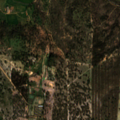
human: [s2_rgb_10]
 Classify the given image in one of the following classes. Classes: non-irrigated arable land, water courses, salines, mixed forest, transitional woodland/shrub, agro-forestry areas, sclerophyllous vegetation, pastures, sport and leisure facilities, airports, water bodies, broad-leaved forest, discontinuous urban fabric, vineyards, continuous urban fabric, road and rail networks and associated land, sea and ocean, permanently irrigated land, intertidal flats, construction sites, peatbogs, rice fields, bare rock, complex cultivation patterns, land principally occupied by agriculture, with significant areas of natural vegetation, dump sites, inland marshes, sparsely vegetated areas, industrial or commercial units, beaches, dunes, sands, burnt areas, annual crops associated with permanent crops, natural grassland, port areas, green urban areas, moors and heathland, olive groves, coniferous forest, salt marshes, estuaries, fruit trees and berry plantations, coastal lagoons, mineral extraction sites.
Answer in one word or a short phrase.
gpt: rice fields, agro-forestry areas, broad-leaved forest, transitional woodland/shrub